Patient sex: M
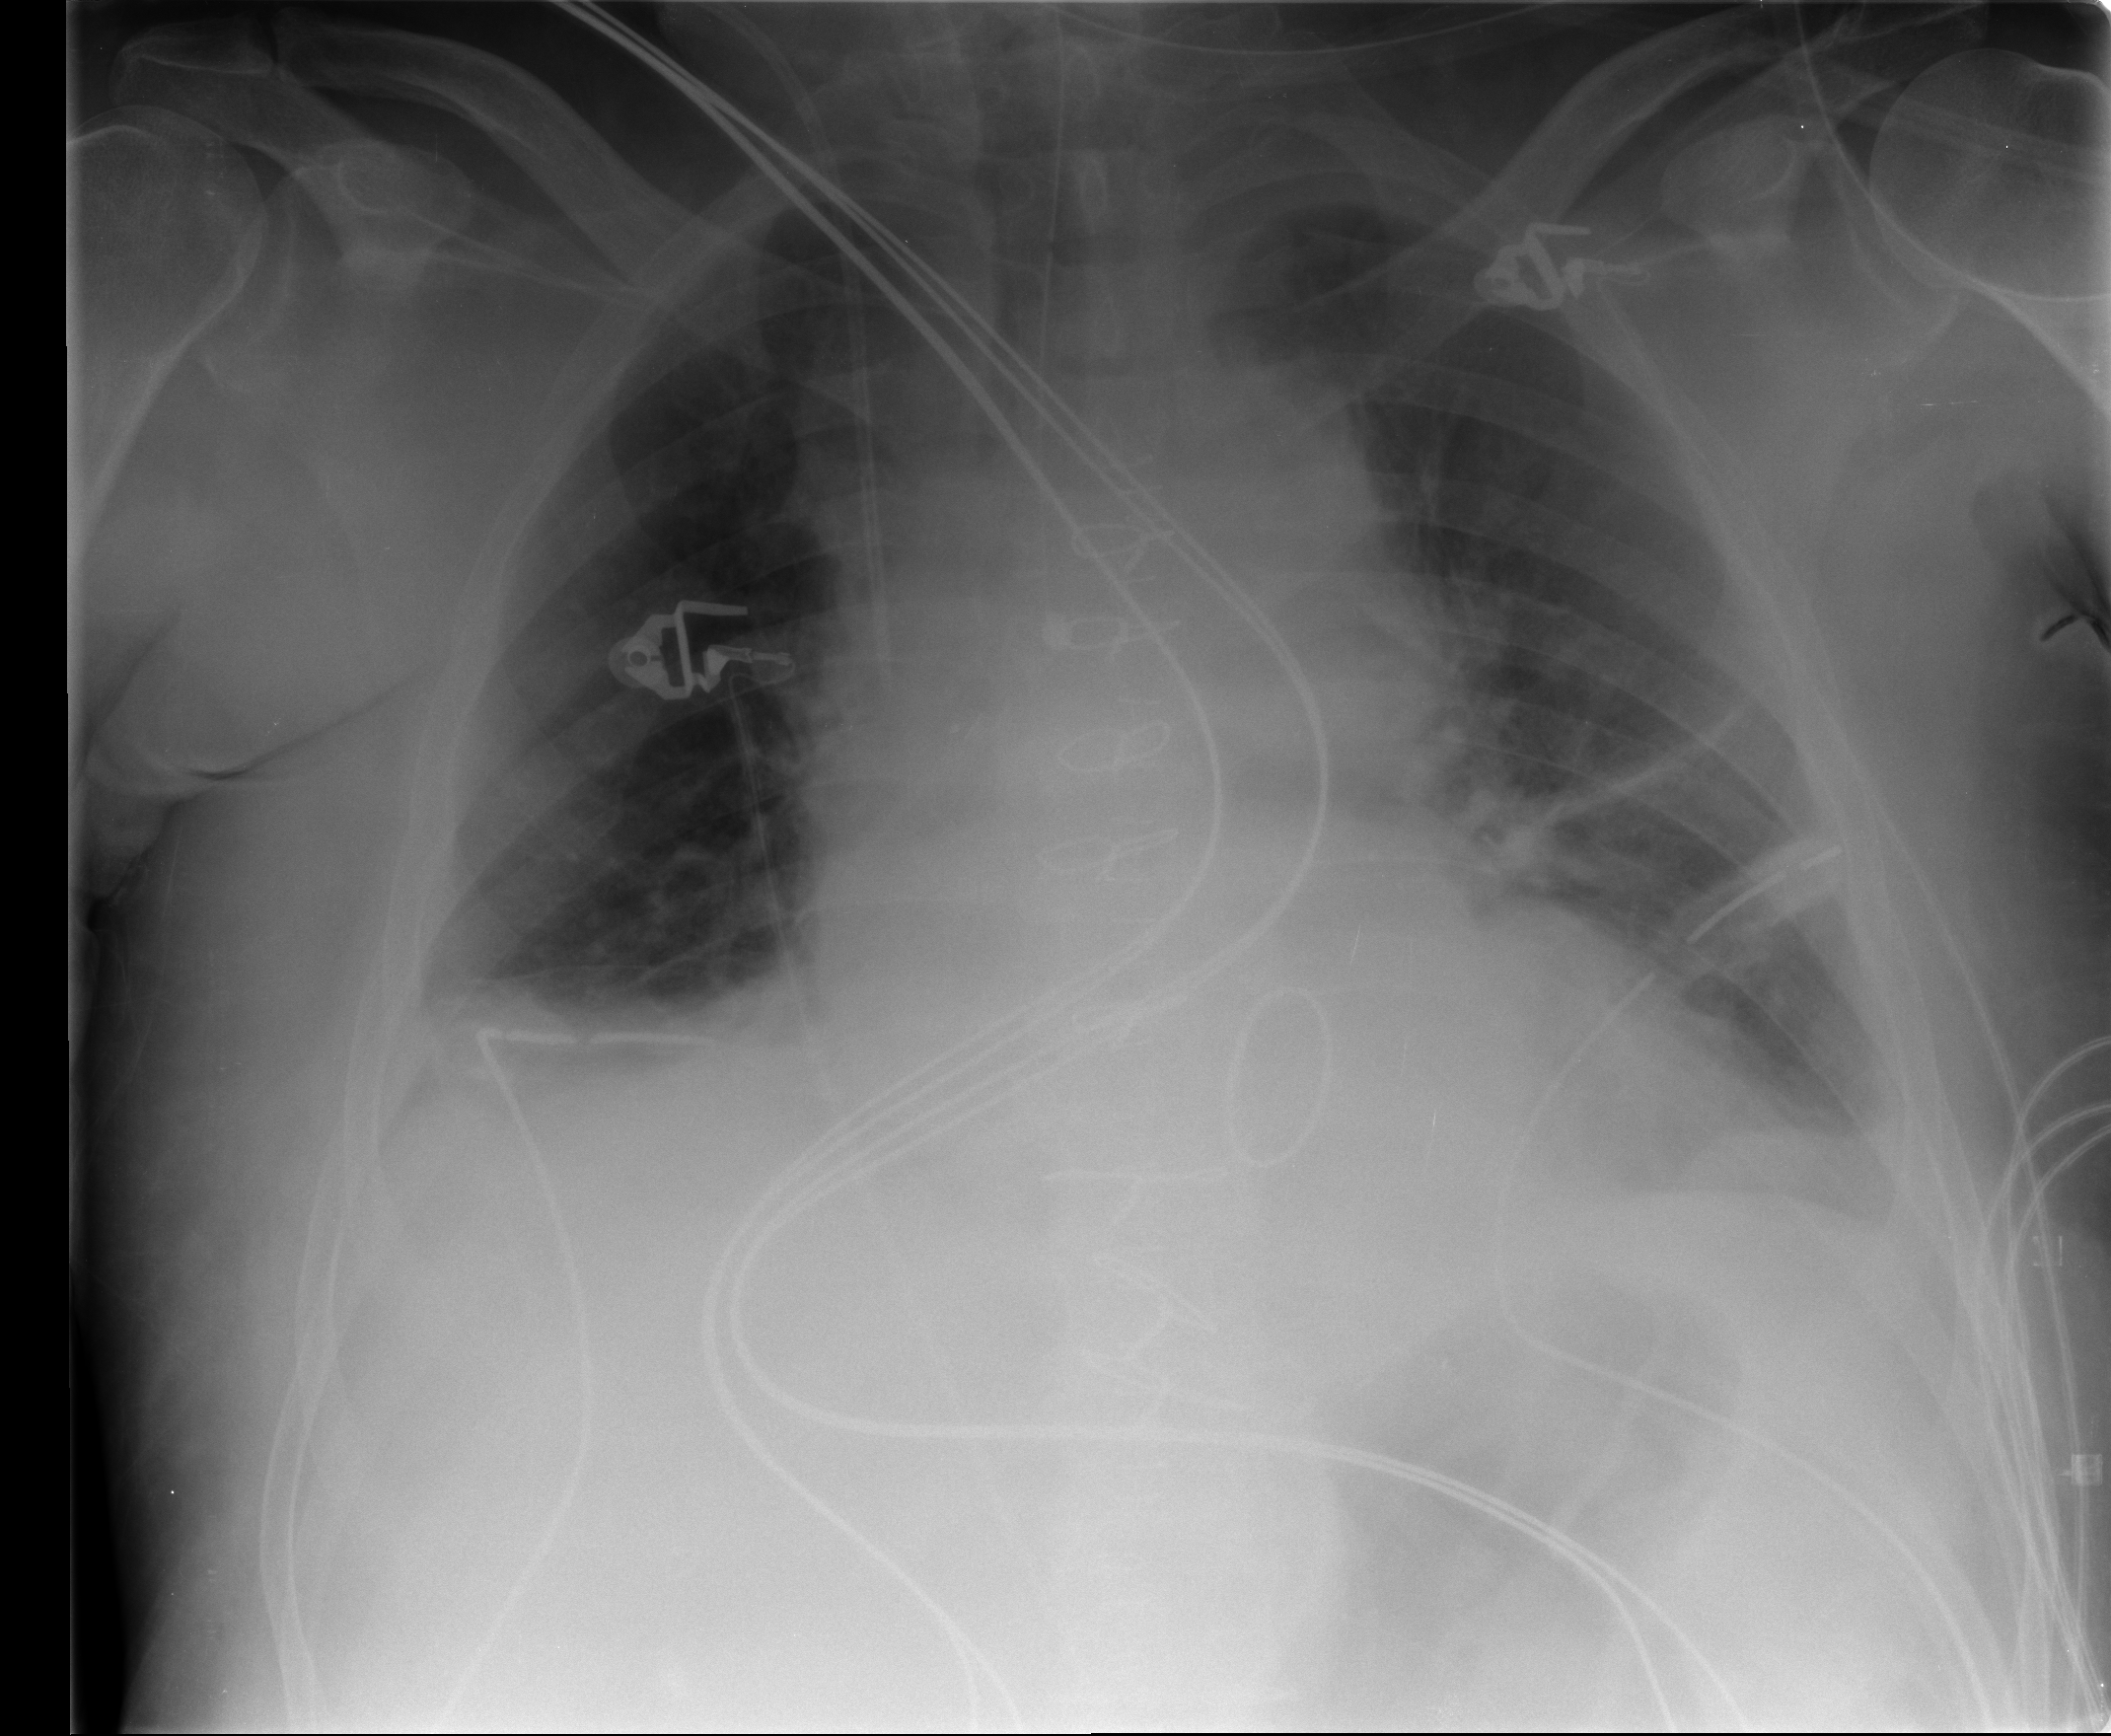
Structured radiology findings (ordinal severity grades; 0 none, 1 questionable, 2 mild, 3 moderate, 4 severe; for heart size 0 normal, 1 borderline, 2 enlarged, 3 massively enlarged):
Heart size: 2
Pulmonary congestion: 2
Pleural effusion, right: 3
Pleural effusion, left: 2
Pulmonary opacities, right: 0
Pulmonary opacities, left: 0
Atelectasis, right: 2
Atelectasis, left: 2